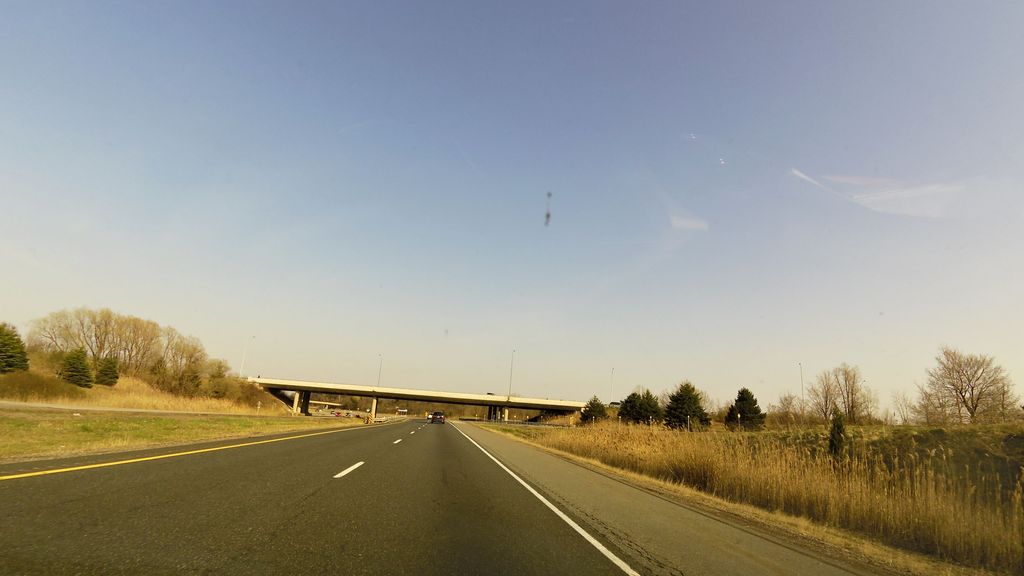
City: hamilton